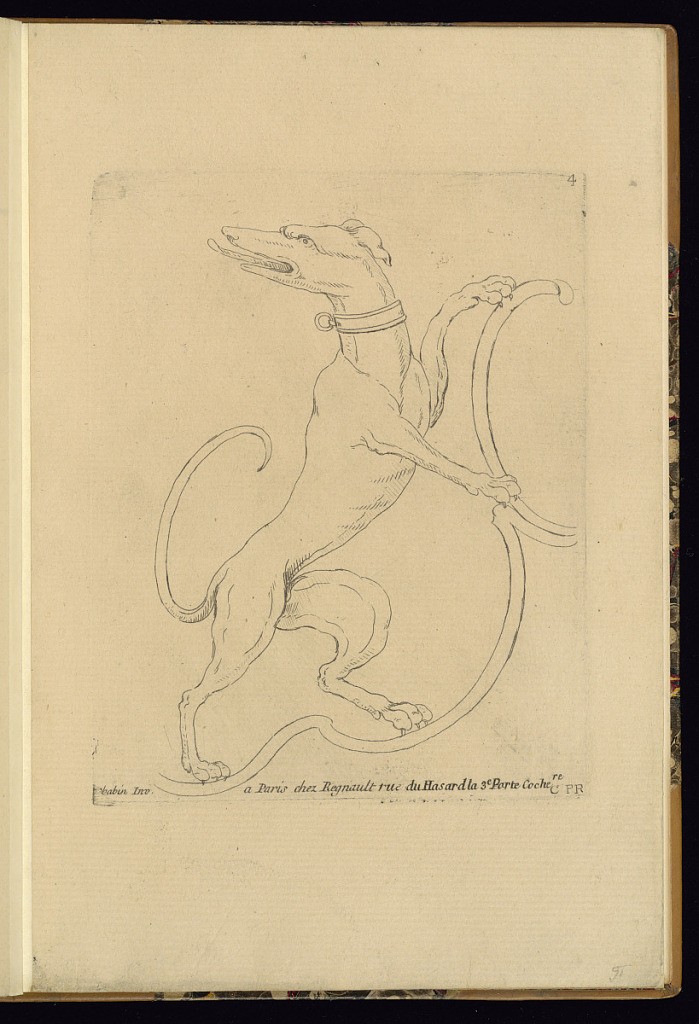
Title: Metalwork Design
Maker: Babin, French, ca. 1750
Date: ca. 1780
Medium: Sixth Book of Six Sheets
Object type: Print
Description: Design for ironwork/ metalwork - a dog supporting a blank coat of arms. The plate is numbered and signed.